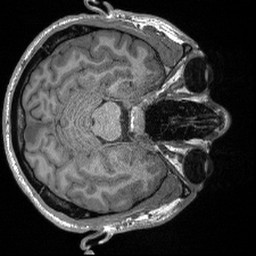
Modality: T1w
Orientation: axial
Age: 20
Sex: male